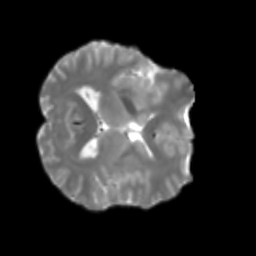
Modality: T2w
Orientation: axial
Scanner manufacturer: siemens
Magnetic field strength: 3 T
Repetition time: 4 s
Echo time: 0.0594 s